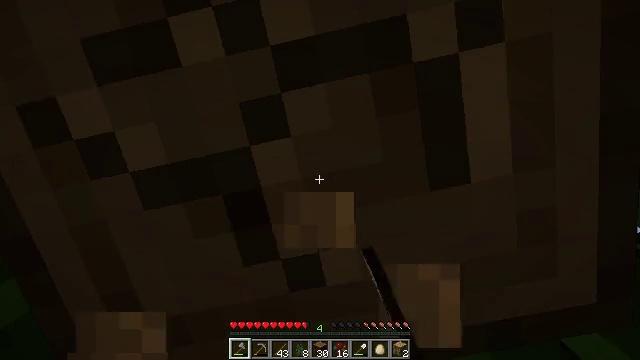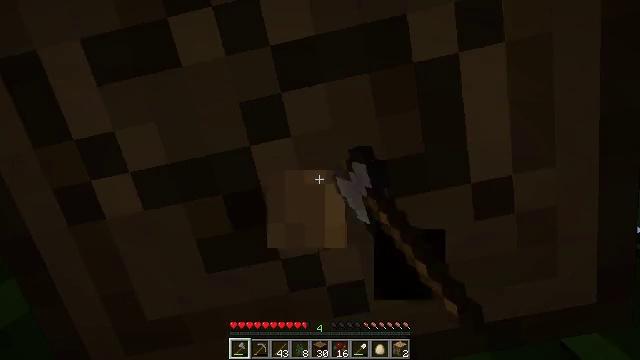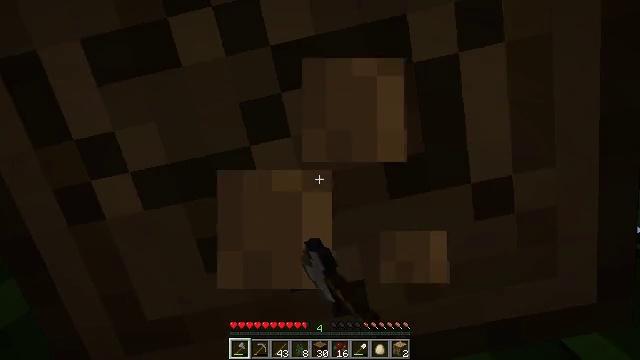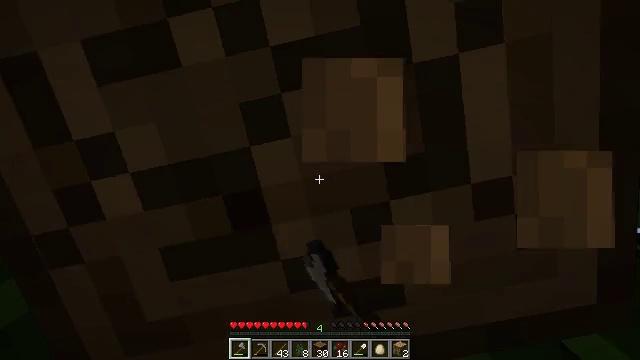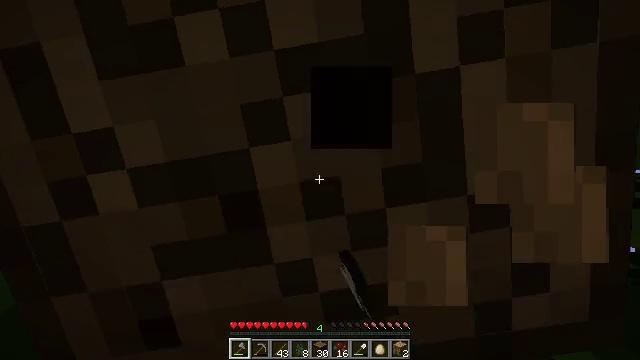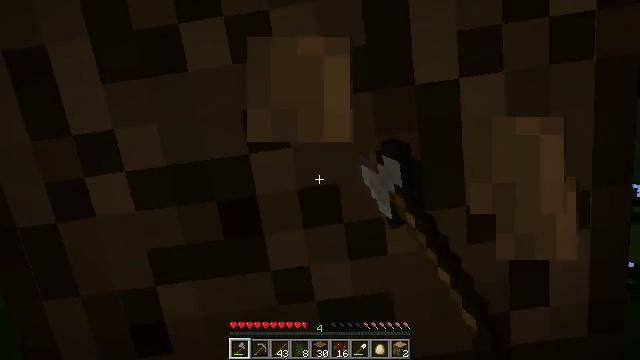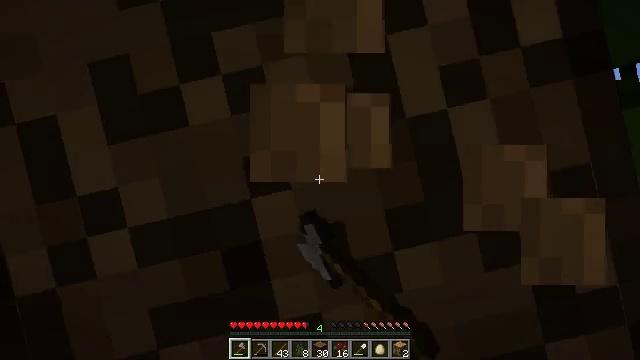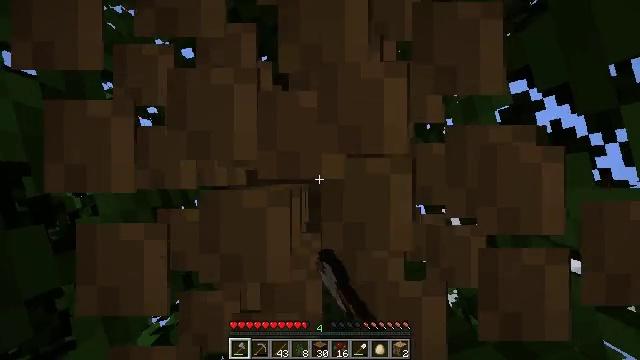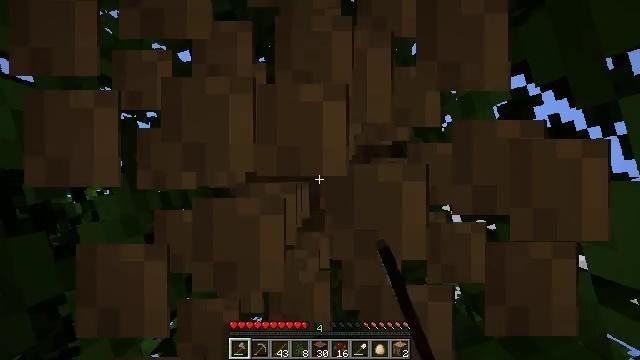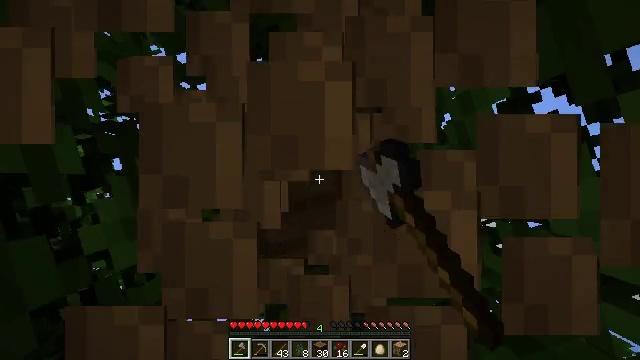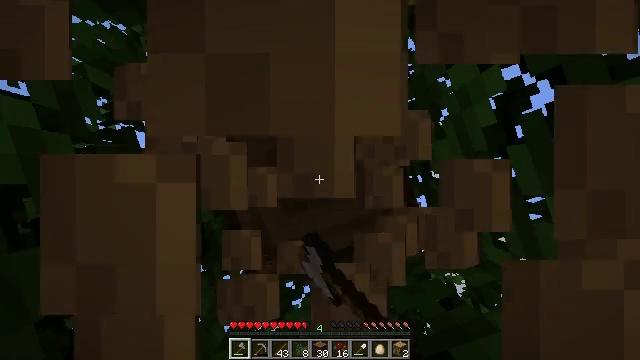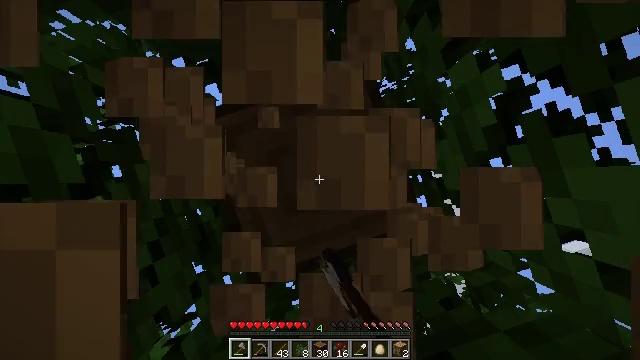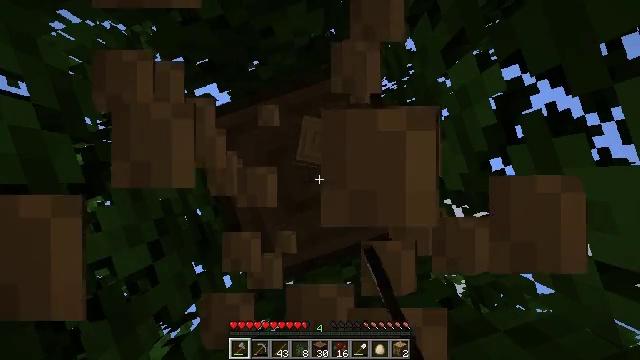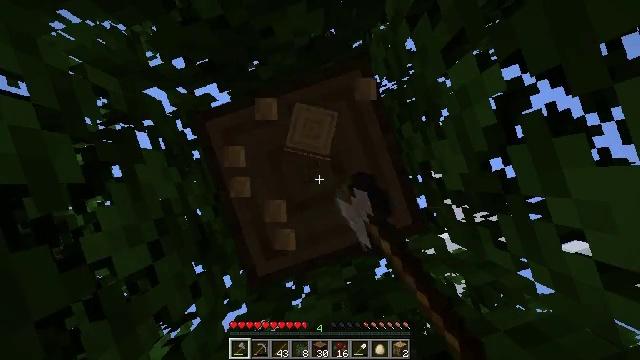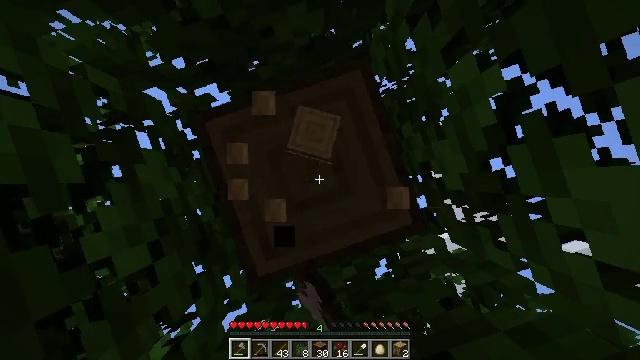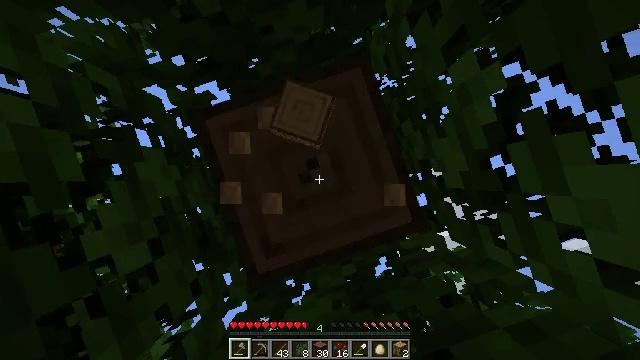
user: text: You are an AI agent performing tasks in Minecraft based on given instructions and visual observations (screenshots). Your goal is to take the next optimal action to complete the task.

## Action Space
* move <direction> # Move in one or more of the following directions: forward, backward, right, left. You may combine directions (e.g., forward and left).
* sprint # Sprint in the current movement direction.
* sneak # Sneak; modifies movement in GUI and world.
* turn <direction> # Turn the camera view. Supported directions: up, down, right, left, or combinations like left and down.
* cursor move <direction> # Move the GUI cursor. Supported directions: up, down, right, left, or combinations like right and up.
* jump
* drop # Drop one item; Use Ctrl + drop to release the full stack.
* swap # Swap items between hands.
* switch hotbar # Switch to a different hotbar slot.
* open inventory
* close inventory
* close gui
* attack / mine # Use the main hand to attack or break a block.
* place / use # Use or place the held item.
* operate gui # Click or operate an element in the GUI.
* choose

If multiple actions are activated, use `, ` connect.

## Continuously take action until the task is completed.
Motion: motion action
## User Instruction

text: Collect oak log for crafting.
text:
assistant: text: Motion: attack / mine
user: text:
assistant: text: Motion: attack / mine
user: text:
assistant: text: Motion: attack / mine
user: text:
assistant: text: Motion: turn right and up, attack / mine
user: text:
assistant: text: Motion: turn right and up, attack / mine
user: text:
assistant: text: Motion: turn left and up, attack / mine
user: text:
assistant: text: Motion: turn left and up, attack / mine
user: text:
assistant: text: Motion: turn left and up, attack / mine
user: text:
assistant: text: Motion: attack / mine
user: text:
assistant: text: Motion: turn left and up, attack / mine
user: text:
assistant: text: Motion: attack / mine
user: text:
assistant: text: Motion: attack / mine
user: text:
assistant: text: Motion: attack / mine
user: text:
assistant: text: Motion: attack / mine
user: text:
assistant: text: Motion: attack / mine
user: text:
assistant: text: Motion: attack / mine
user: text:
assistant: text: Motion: turn left and up, attack / mine
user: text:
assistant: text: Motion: attack / mine
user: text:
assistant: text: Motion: attack / mine
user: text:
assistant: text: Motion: attack / mine
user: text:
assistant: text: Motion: attack / mine
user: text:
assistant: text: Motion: attack / mine
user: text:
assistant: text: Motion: attack / mine
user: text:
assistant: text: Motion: attack / mine
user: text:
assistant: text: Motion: attack / mine
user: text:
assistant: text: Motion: attack / mine
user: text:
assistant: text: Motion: attack / mine
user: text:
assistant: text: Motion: attack / mine
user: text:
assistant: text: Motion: attack / mine
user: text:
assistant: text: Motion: attack / mine